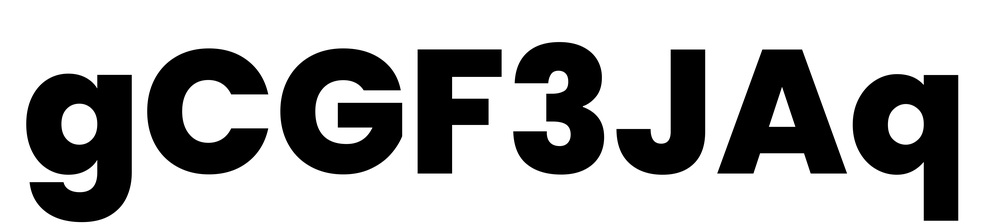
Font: Poppins-ExtraBold